Question: ## Heading ##I am creating a windows 8 application in which i need to create a wizard control. This control will look like as shown below:

The Steps should enable navigation to only previous or current steps the next steps should be disabled and should only be enabled once navigated from next button. Like shown in the diagram step 4 and step 5 are disabled as current step is step 3.
On each step there will be a form that I think should be a custom control.
I need to make this wizard dynamic such that just send list of custom control it should automatically generate all the UI like shown in the diagram.
How should i create or approach this as there can be n numbers of form I need to even optimize this for performance. Please let me know your suggestions?
Created a sample code after suggestion:
'''
<Grid Background="{StaticResource ApplicationPageBackgroundThemeBrush}">
<Grid.ColumnDefinitions>
<ColumnDefinition Width="*" />
<ColumnDefinition Width="*" />
</Grid.ColumnDefinitions>
<ListView x:Name="lstVwSelectItem" >
<ListViewItem>1</ListViewItem>
<ListViewItem>2</ListViewItem>
</ListView>
<ContentControl Grid.Column="1" Content="{Binding SelectedIndex, ElementName=lstVwSelectItem}"
ContentTemplateSelector="{StaticResource myAppBarSelector}">
<ContentControl.Resources>
<DataTemplate x:Key="0">
<TextBlock Text="Hello 1" Foreground="White" />
</DataTemplate>
<DataTemplate x:Key="1">
<TextBlock Text="Hello 2" Foreground="White" />
</DataTemplate>
</ContentControl.Resources>
</ContentControl>
</Grid>
public class AppBarSelector : DataTemplateSelector
{
protected override DataTemplate SelectTemplateCore(object item, DependencyObject container)
{
if (item == null) return base.SelectTemplateCore(item, container);
var contentControl = (ContentControl)container;
var templateKey = Convert.ToString(item);
if (contentControl.Resources.ContainsKey(templateKey))
{
return (DataTemplate)contentControl.Resources[templateKey];
}
else
{
return (DataTemplate)contentControl.Resources["0"];
}
}
}
'''
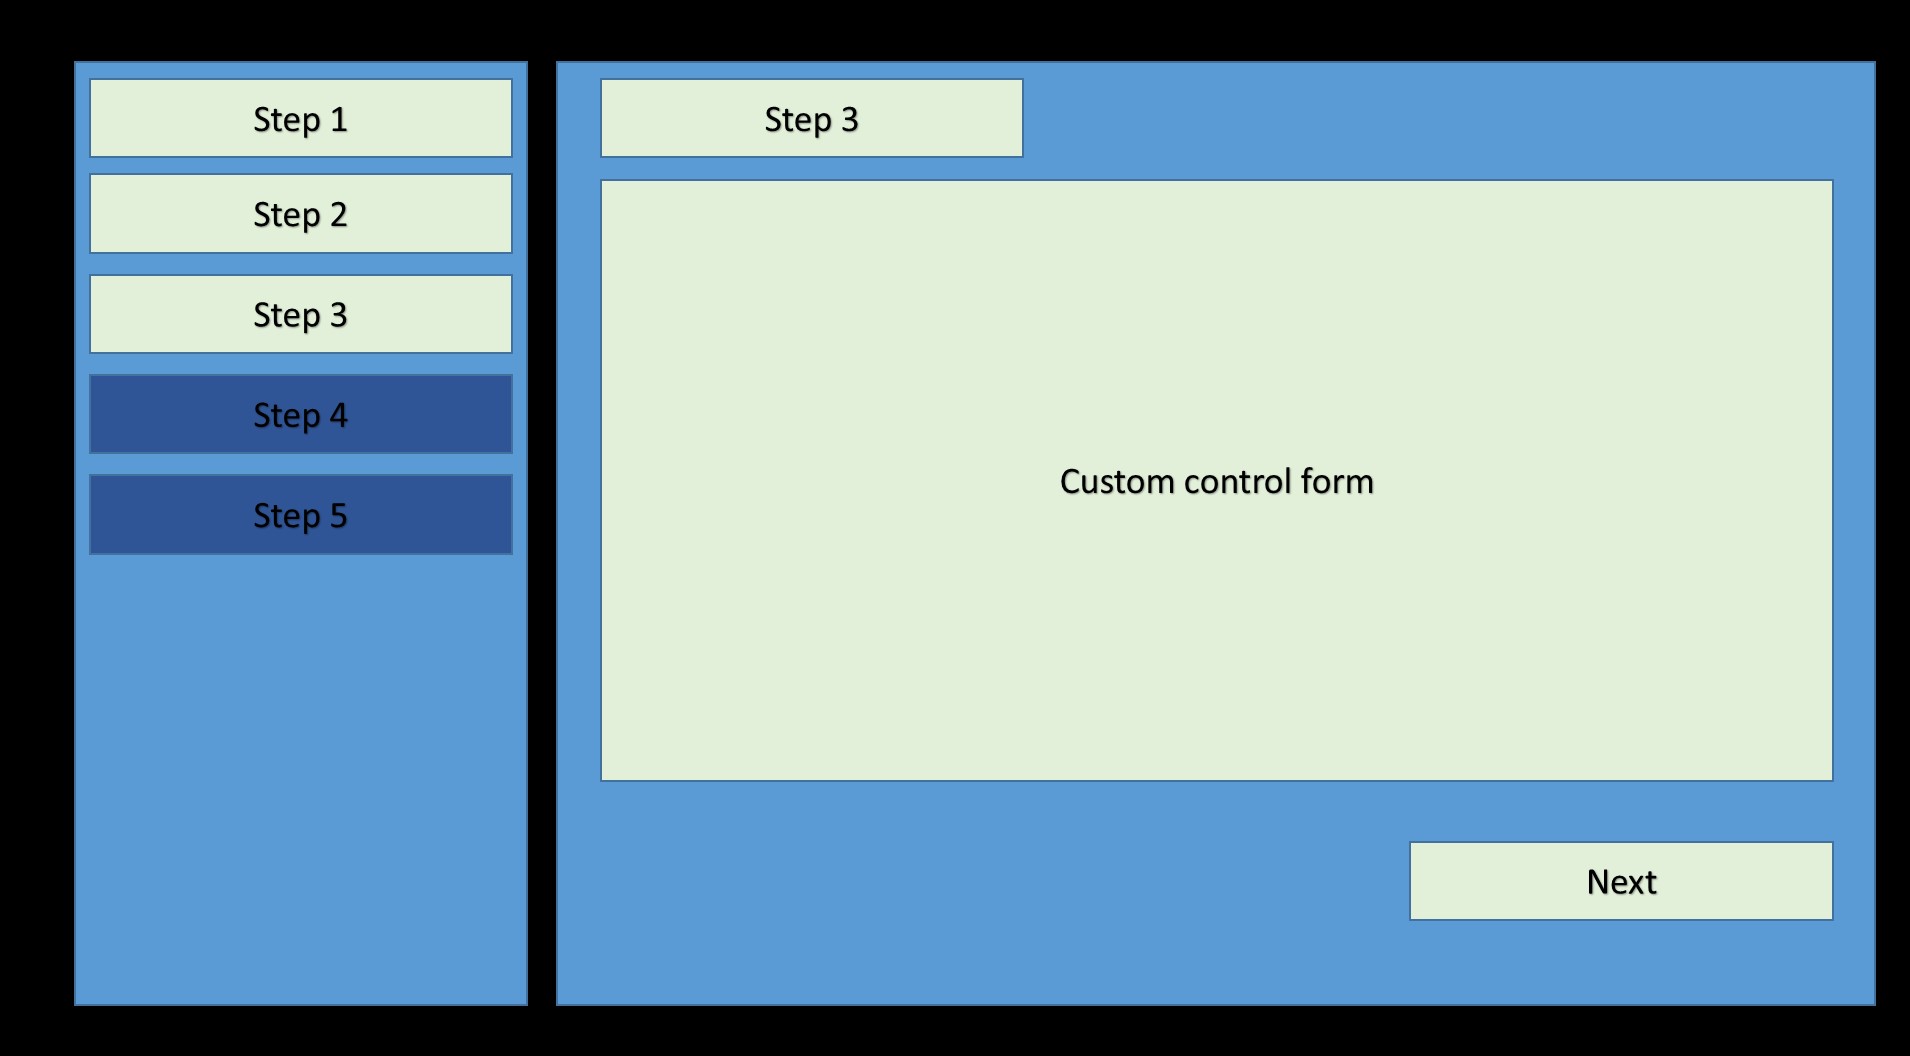
Answer: The part on the left looks like an 'ItemsControl' bound to a list of steps. The part on the right side looks like a panel with two buttons bound to 'ICommand' properties and a 'ContentControl' bound to the 'CurrentStep' view model and a 'ContentTemplateSelector' set to a 'DataTemplateSelector' implementation. It's likely that instead of 'ContentControl' and 'DataTemplate' with a custom control for each step you could just have another 'ItemsControl' bound to a list of form field view models with an 'ItemTemplate' or 'ItemTemplateSelector' to enable editing each of those.